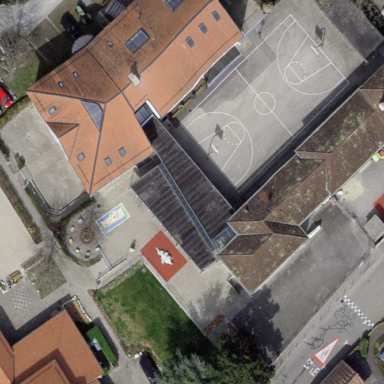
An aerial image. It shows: School.